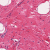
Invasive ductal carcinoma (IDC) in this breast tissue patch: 0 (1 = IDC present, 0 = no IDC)